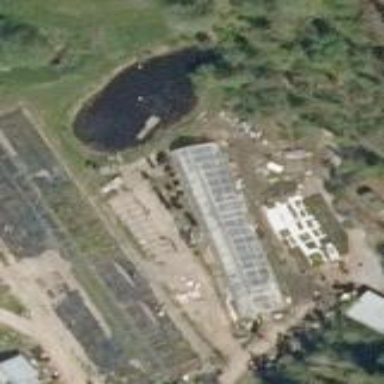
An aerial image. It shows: Plant nursery.